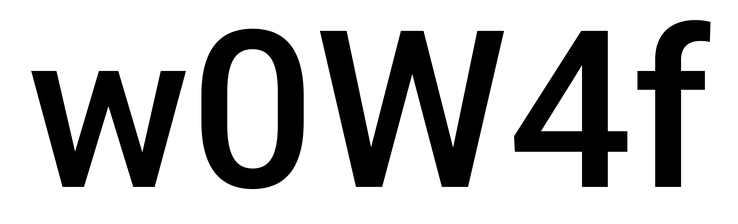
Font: Roboto_Medium